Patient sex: M
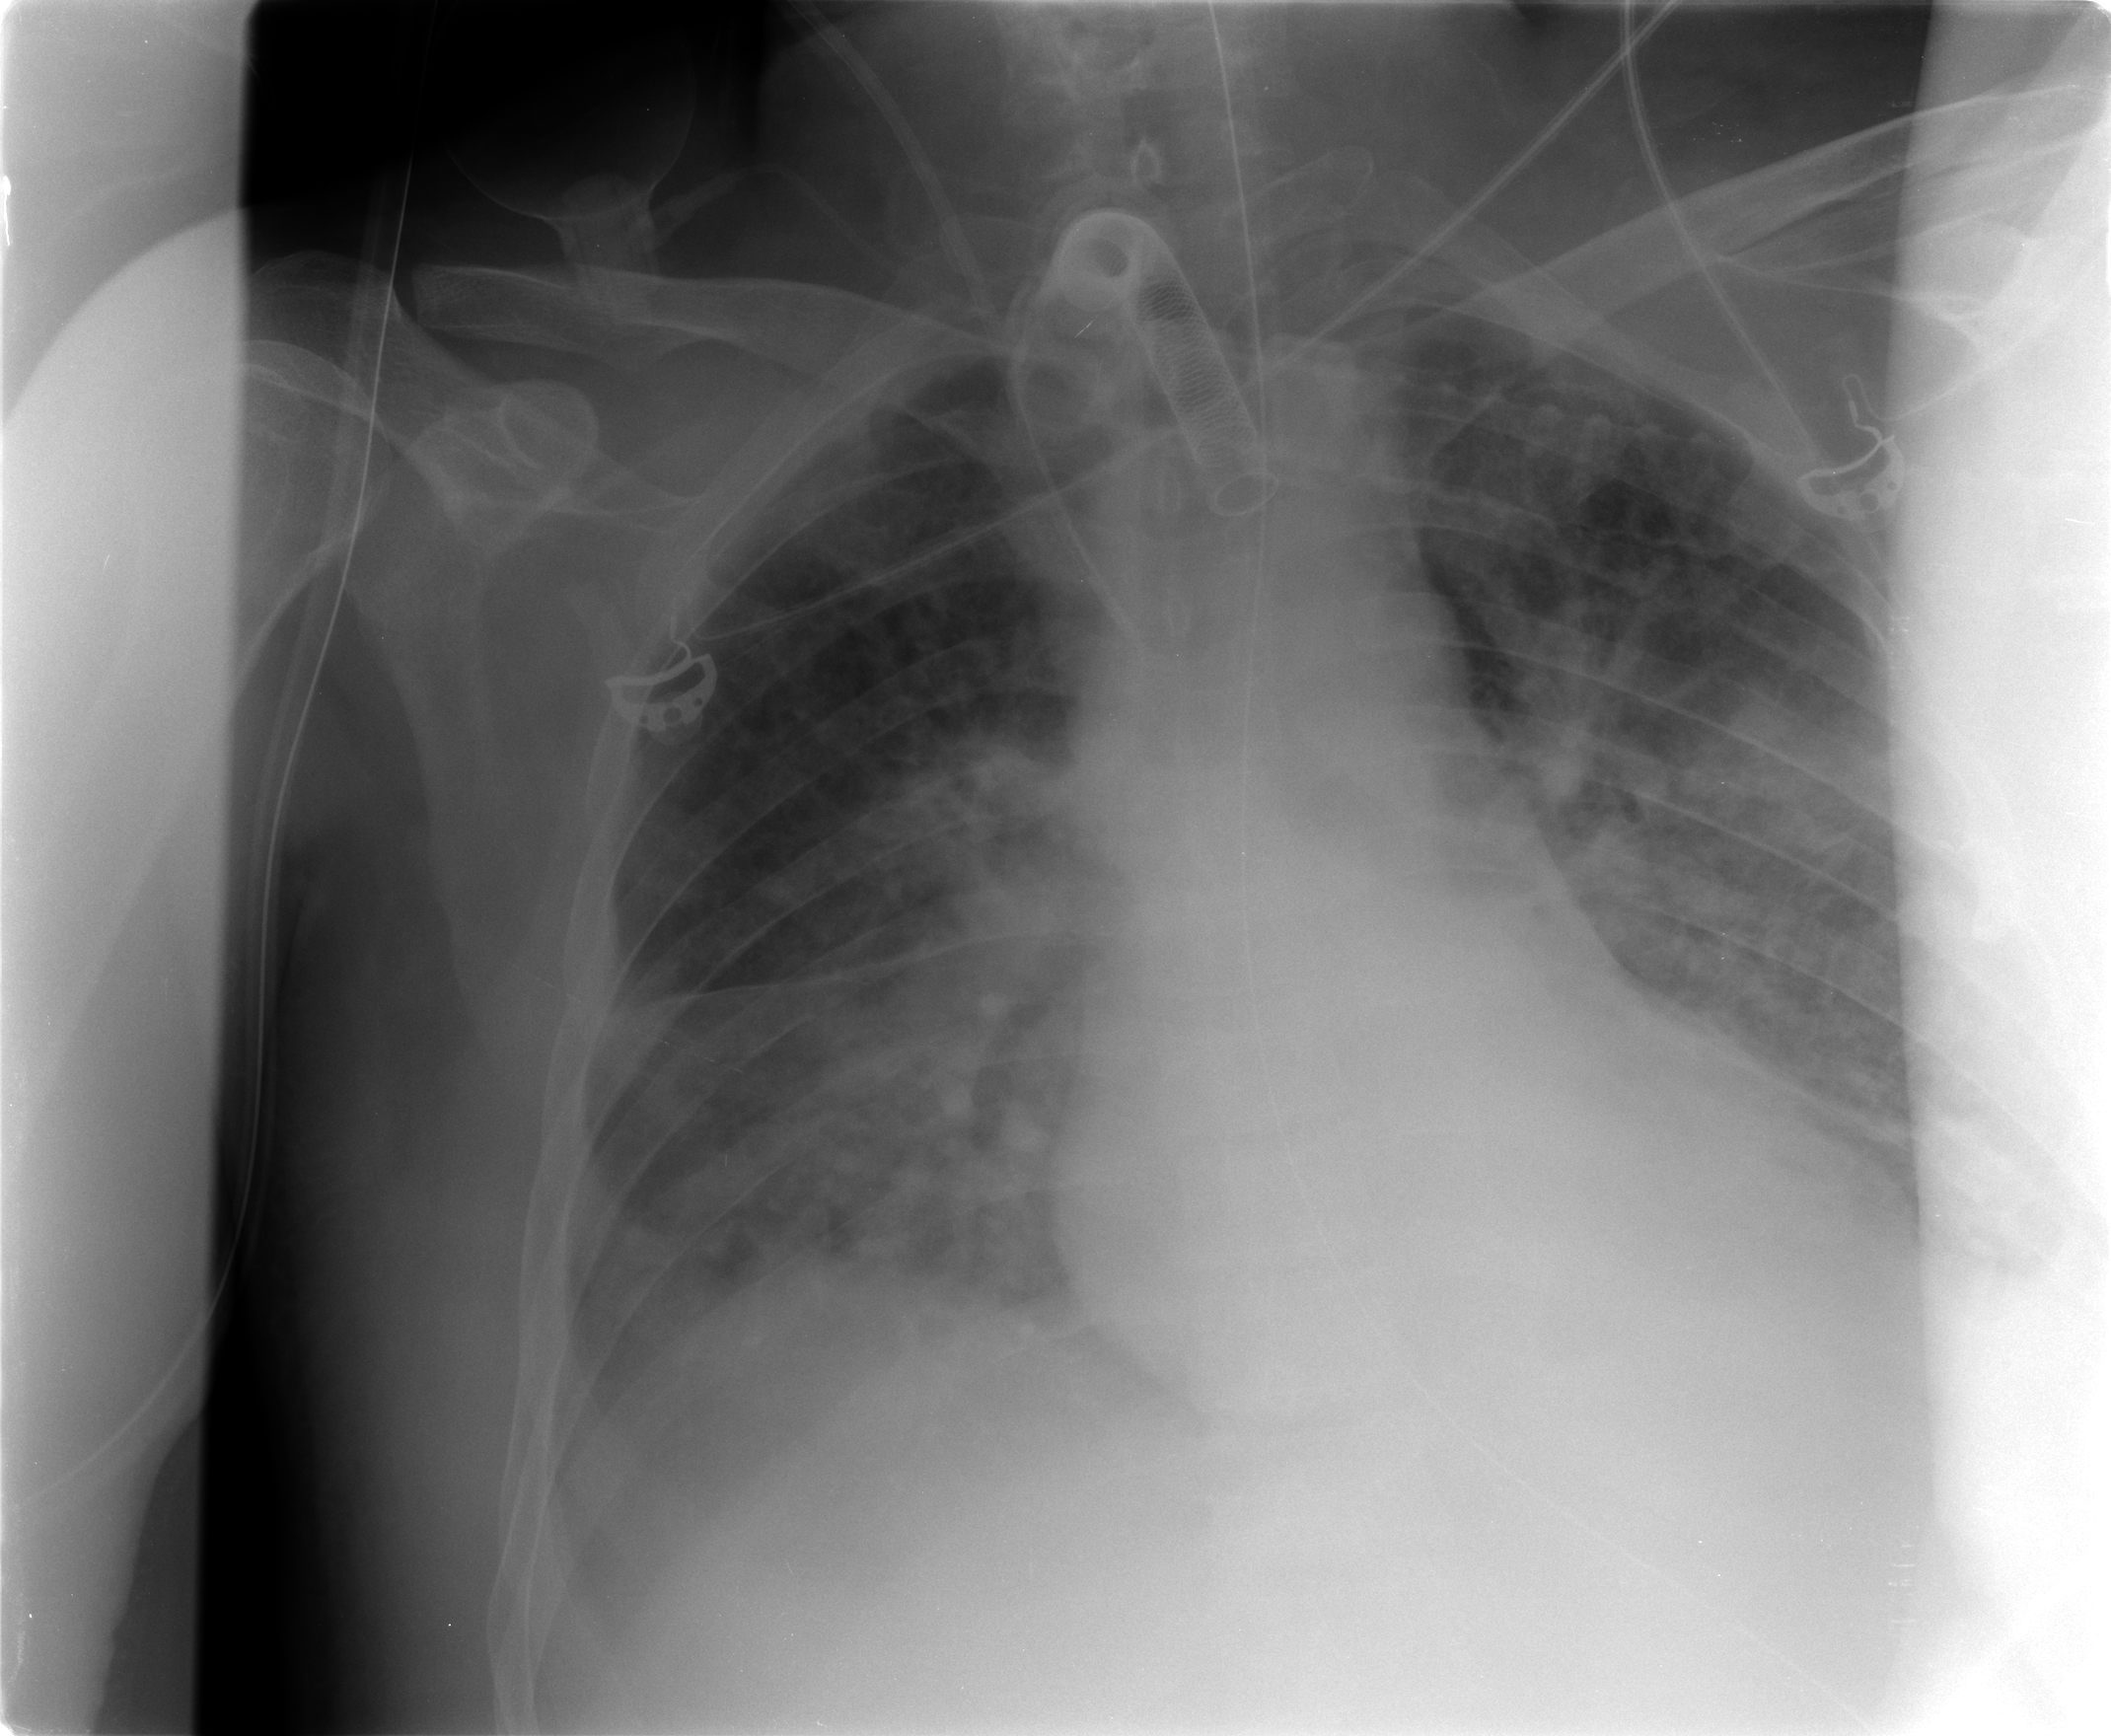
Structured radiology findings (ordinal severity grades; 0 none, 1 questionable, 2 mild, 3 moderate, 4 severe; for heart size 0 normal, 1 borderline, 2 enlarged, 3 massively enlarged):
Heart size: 0
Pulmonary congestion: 2
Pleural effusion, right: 2
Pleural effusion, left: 1
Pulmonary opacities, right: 3
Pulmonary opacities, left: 3
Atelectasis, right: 2
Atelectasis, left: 2